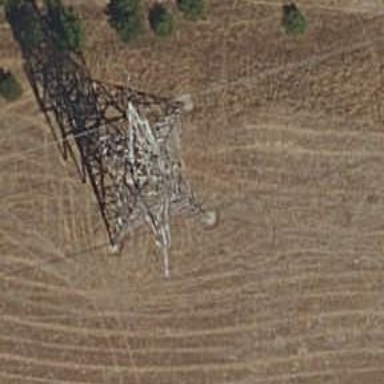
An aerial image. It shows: Lattice structure tower used for power transmission.